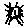
Label: sun